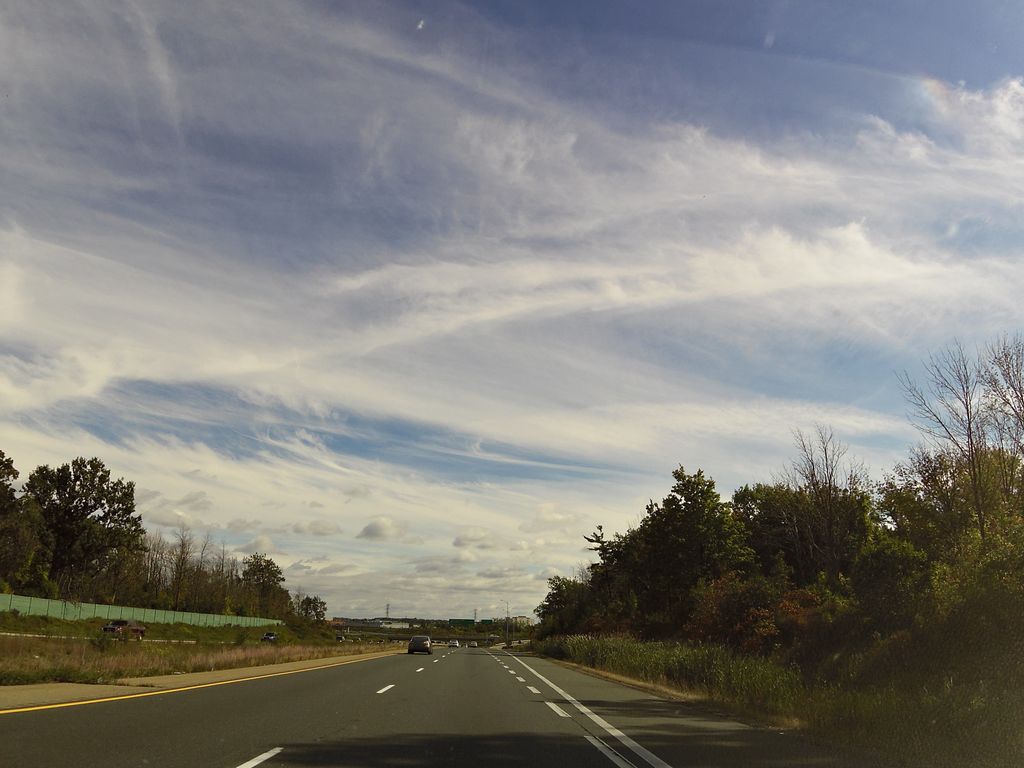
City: hamilton